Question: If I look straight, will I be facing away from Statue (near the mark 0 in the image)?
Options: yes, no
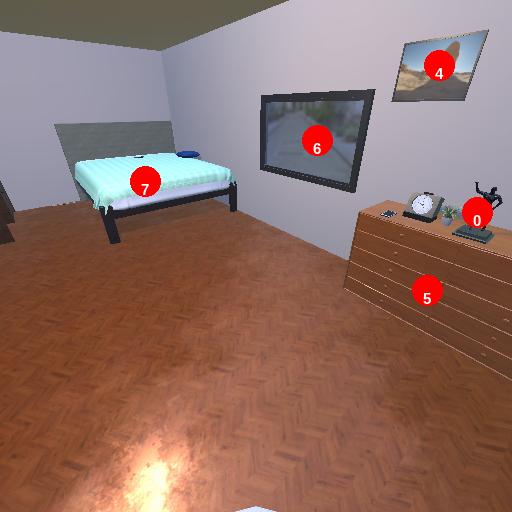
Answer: yes